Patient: sex F, age 67
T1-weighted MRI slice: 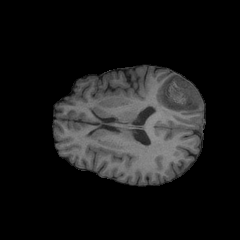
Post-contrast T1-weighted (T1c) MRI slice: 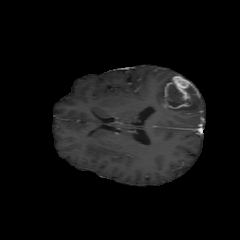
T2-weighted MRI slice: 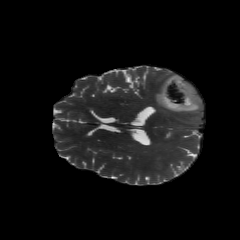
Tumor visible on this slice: yes
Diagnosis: Glioblastoma, IDH-wildtype
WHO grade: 4